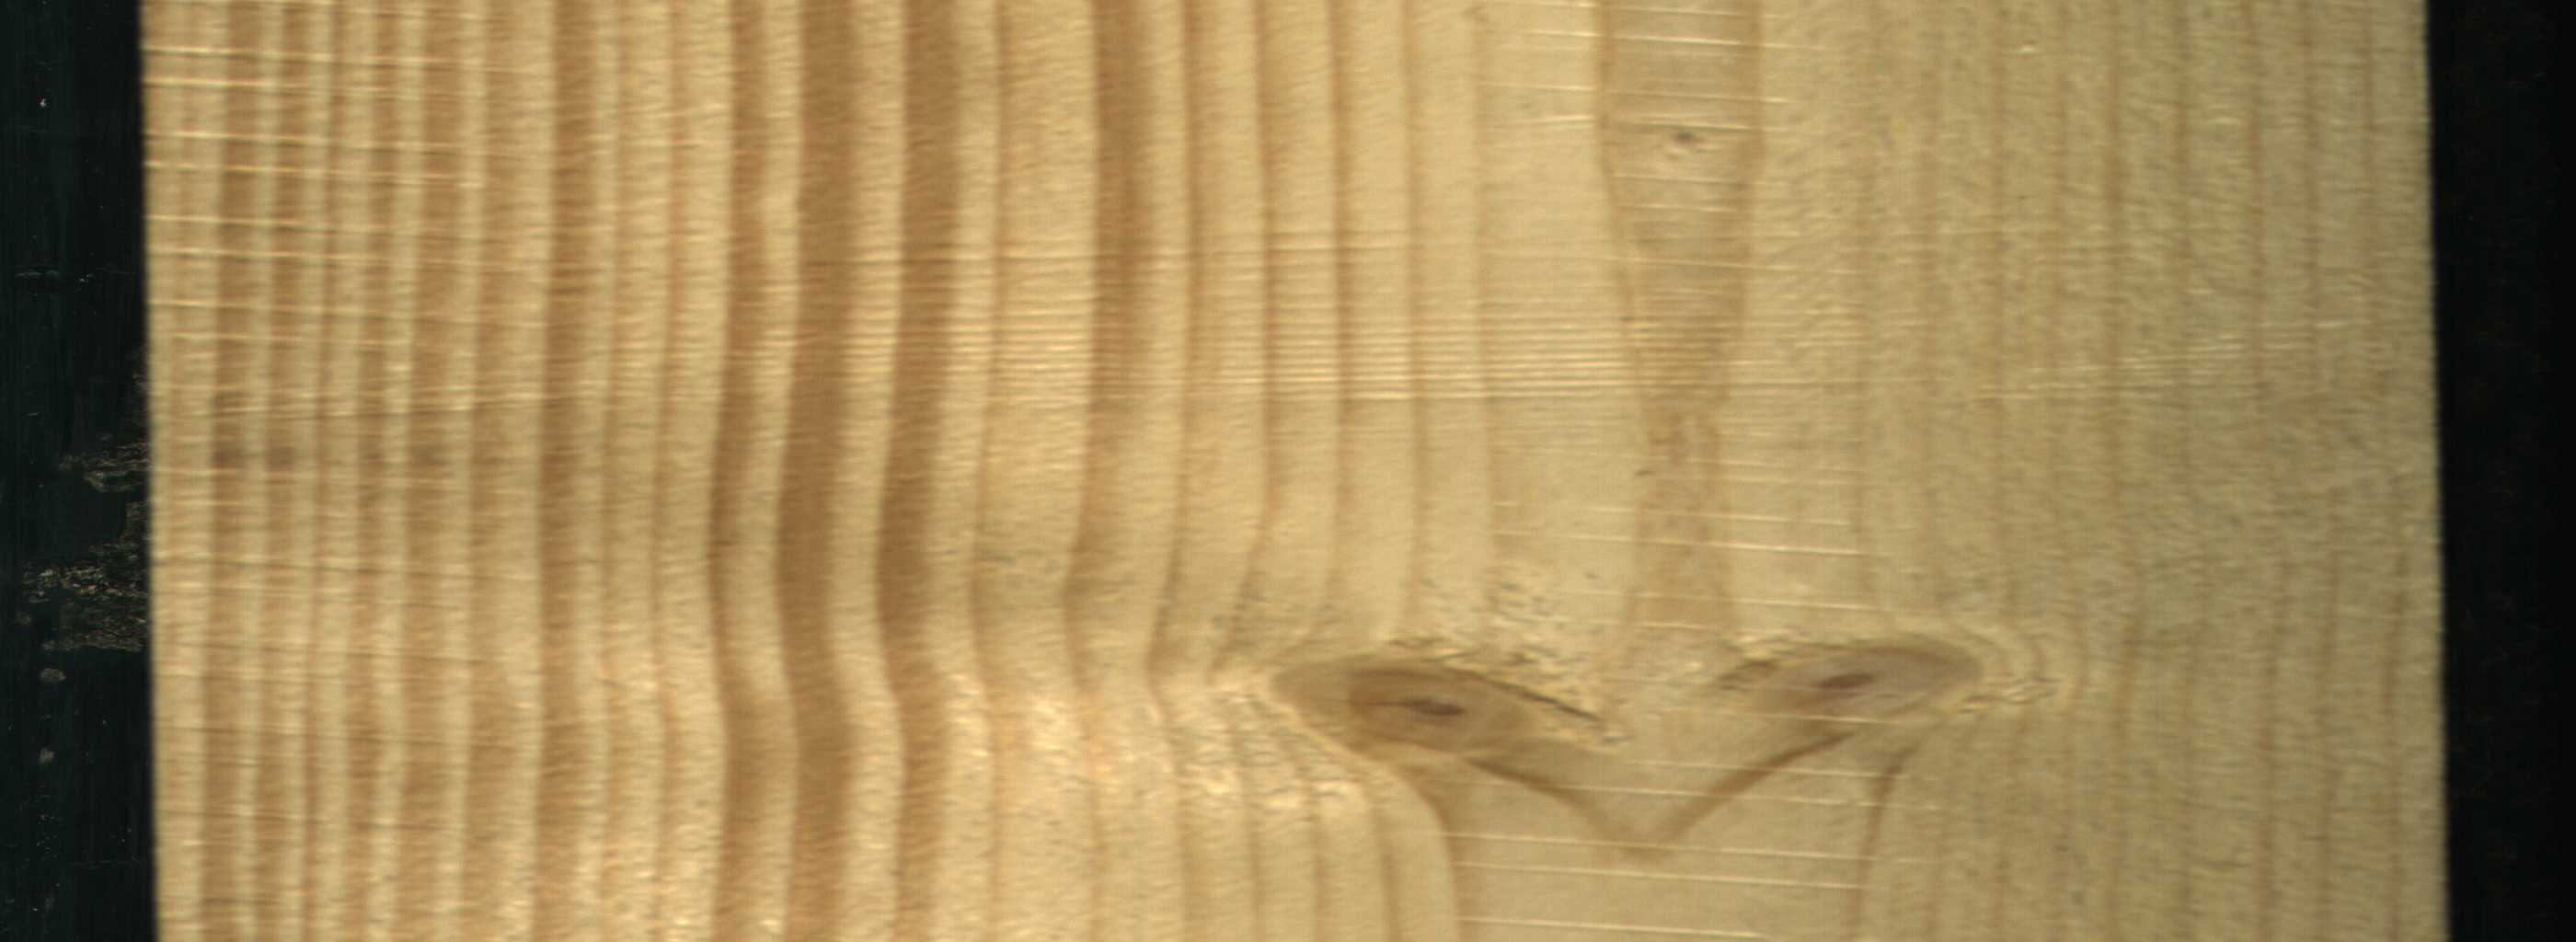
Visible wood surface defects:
Quartzity
Quartzity
Live_Knot
Live_Knot